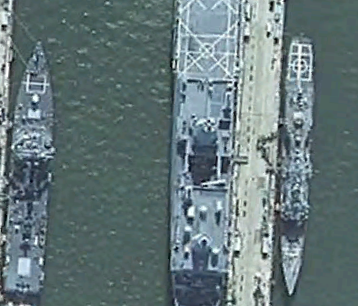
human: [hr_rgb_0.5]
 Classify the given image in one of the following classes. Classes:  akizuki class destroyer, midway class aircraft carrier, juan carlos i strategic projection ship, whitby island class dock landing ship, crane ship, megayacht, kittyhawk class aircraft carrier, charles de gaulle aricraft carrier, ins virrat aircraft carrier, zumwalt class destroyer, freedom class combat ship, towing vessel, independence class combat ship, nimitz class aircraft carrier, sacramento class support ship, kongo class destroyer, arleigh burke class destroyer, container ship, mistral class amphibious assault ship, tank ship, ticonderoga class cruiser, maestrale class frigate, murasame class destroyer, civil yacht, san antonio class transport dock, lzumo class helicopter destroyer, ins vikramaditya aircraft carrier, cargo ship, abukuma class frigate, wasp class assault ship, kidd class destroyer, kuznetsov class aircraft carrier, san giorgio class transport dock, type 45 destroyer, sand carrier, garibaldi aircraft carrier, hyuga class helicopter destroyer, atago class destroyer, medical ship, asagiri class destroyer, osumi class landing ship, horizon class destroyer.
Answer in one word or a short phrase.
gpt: San Antonio class transport dock